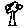
Label: tree